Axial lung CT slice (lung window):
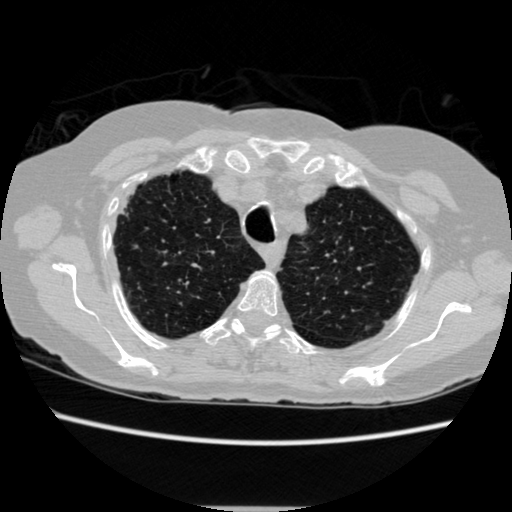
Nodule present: no